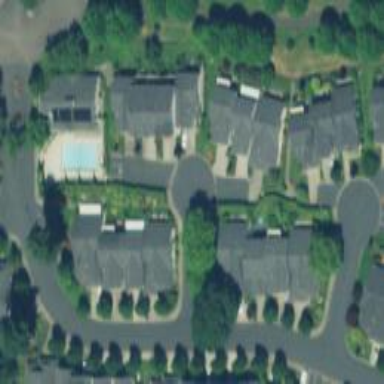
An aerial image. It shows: Residential road with sidewalk on the left.